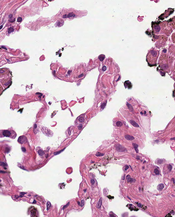
Tumor epithelial tissue: no
Tumor-associated stroma tissue: no
Normal tissue: yes